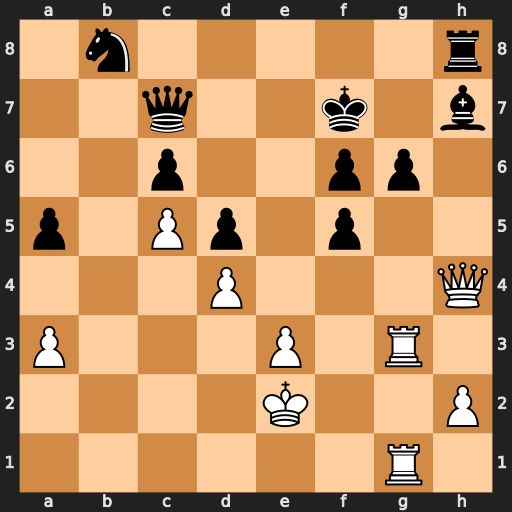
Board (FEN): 1n5r/2q2k1b/2p2pp1/p1Pp1p2/3P3Q/P3P1R1/4K2P/6R1
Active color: w
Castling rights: -
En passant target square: -
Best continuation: Rxg6 Bxg6 Qxh8 Nd7 Qh6